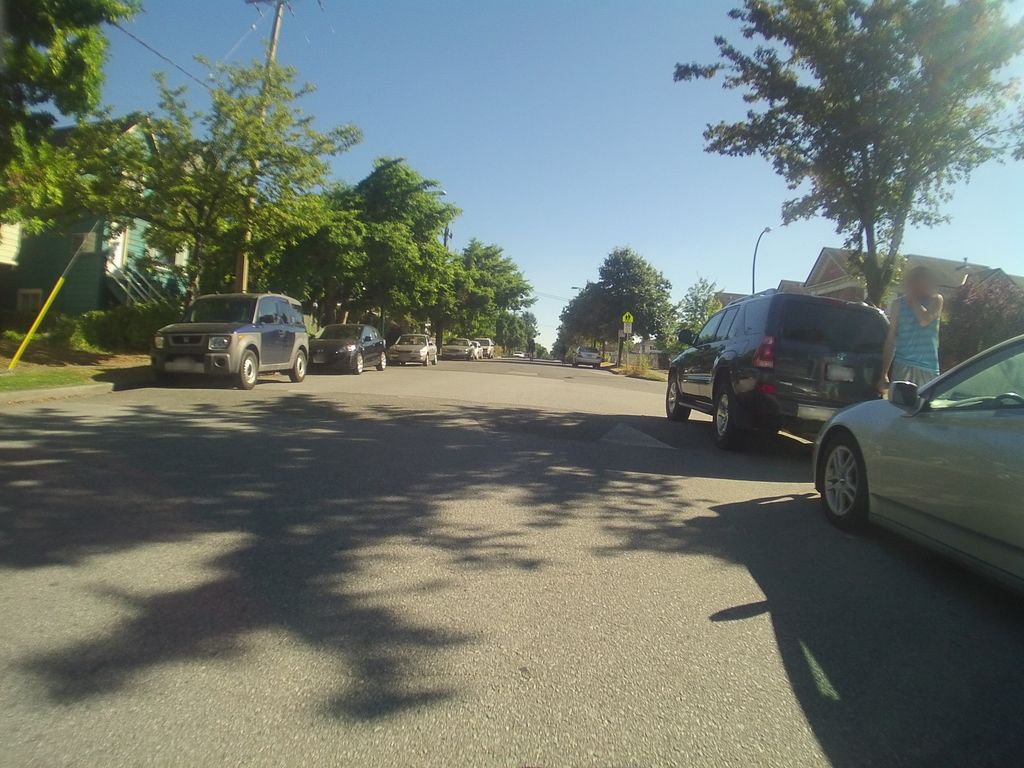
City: vancouver